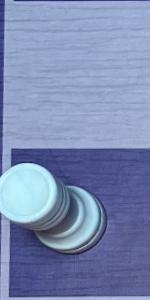
Label: Rook_White